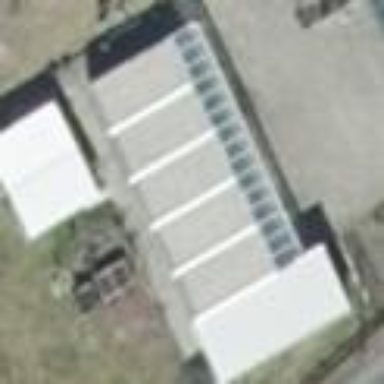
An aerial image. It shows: Building with flat roof.